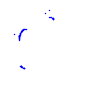
Particle: proton